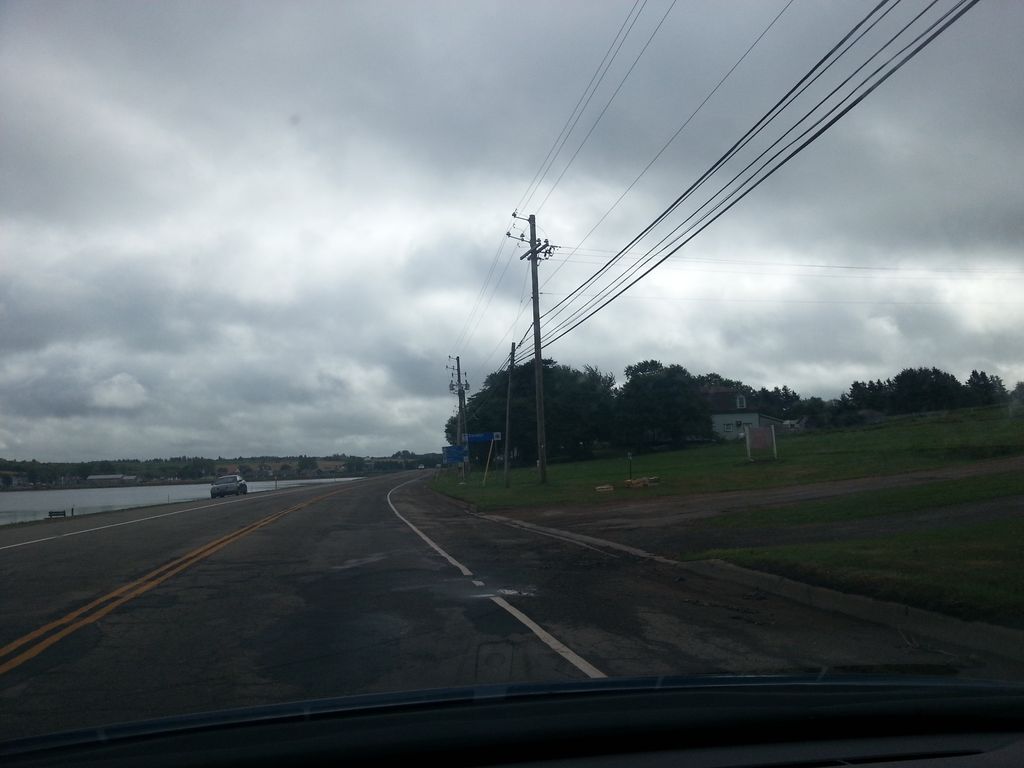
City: charlottetown